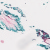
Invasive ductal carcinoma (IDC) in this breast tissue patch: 0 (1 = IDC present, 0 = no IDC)